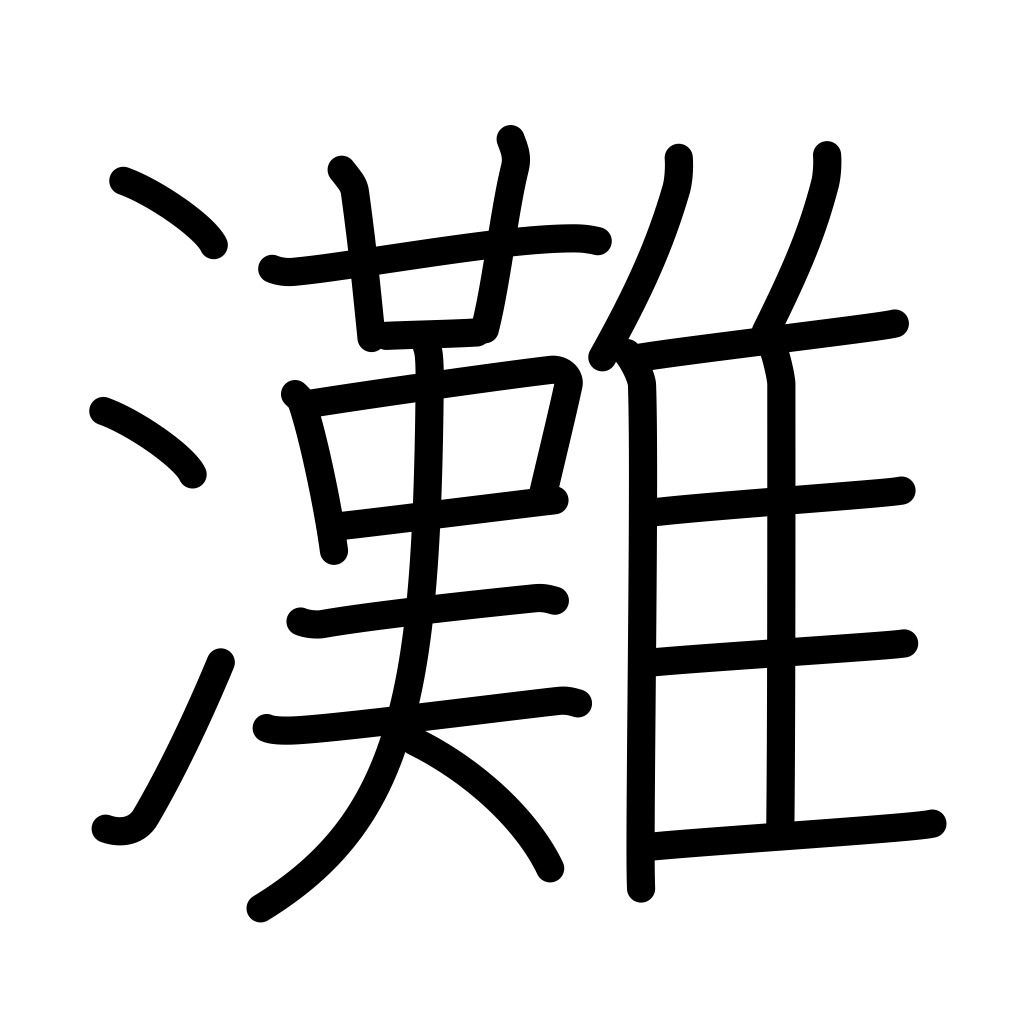
Meaning: open sea